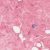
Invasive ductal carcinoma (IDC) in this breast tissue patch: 0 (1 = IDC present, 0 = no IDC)